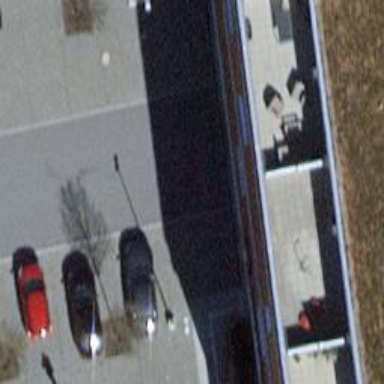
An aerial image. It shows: Asphalt parking aisle road for service vehicles.